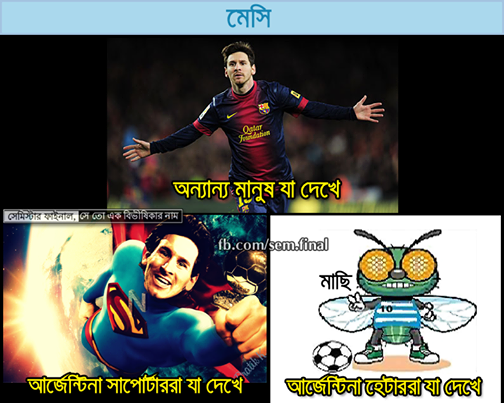
Caption: মেসি অন্যান্য মানুষ যা দেখে আর্জেন্টিনা সাপোর্টাররা যা দেখে আর্জেন্টিনা হেটাররা যা দেখে
Label: hate